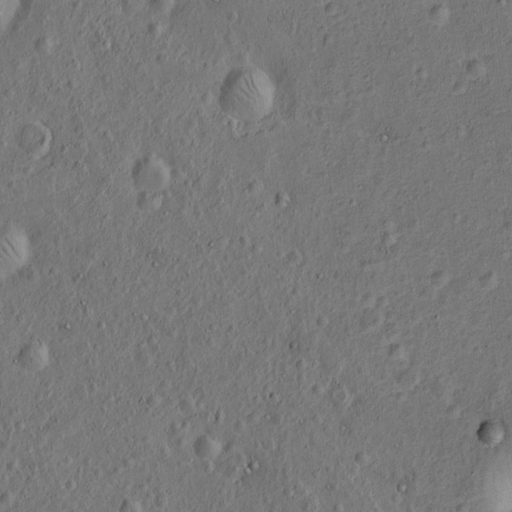
Classes present: Background, Cone